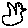
Label: bird